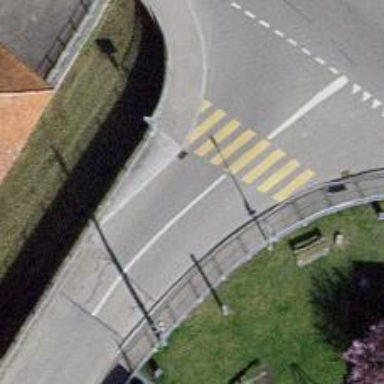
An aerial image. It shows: Uncontrolled road crossing with markings.